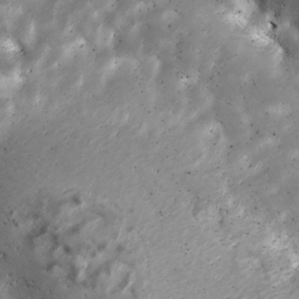
Label: non_frost